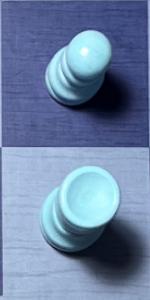
Label: Rook_White